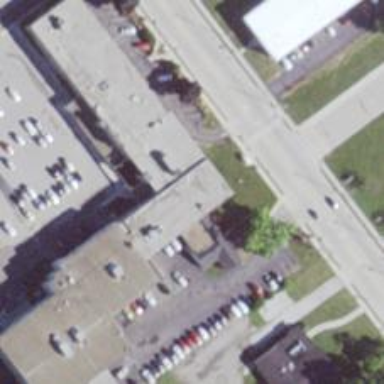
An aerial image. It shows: Clinic.